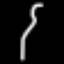
Label: squiggle